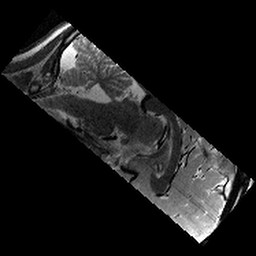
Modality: T2w
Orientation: sagittal
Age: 10
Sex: male
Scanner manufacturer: siemens
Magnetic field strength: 3 T
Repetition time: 9.23 s
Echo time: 0.067 s